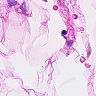
Metastatic tissue present: no